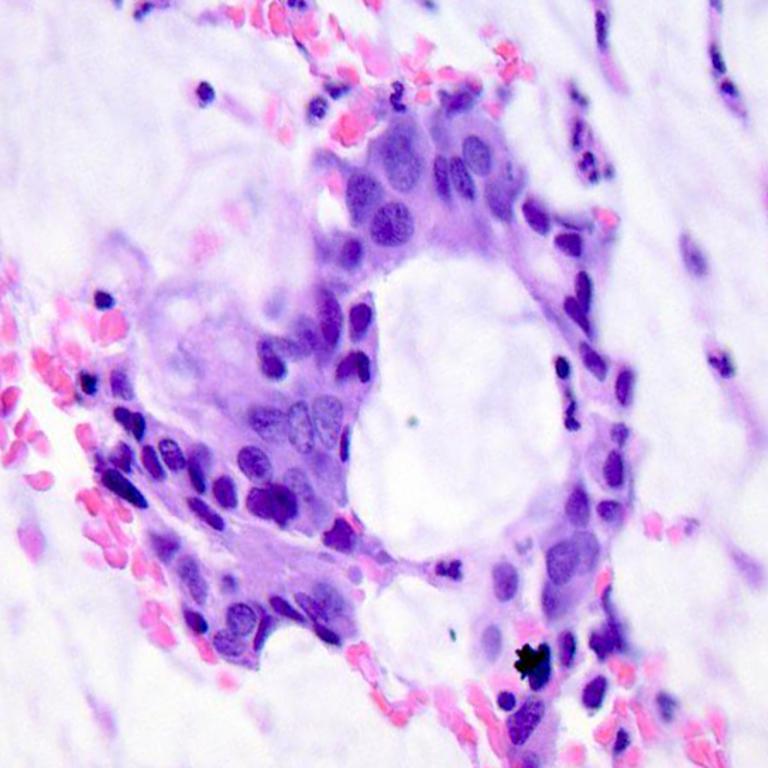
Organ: colon
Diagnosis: adenocarcinomas